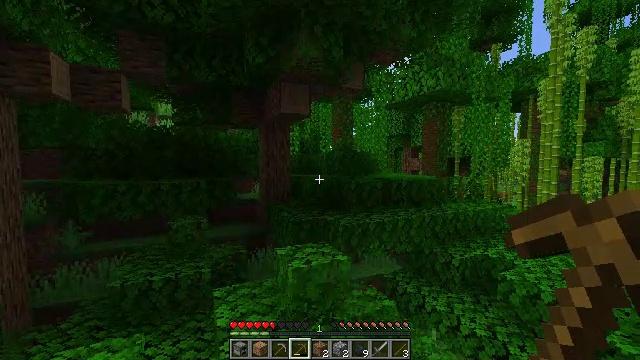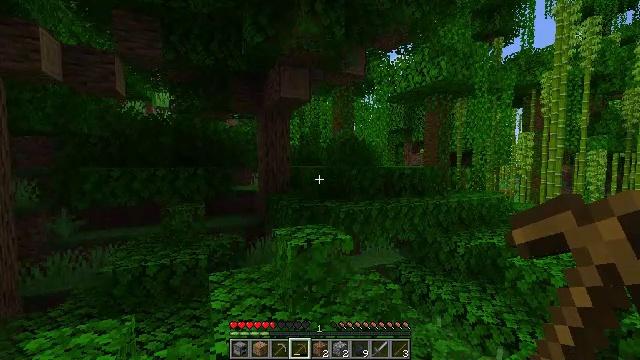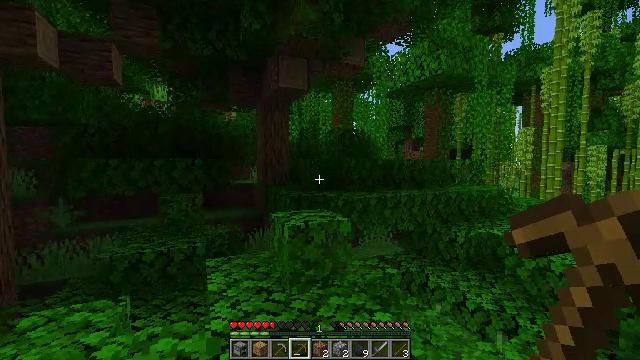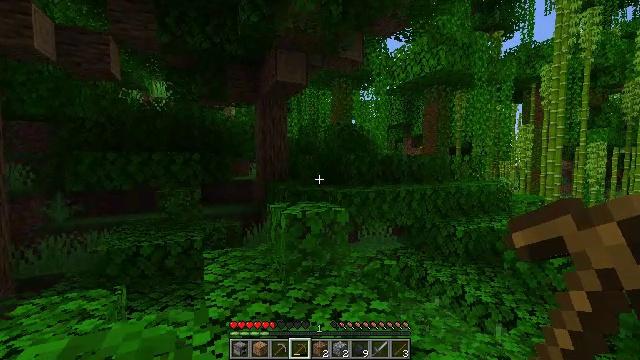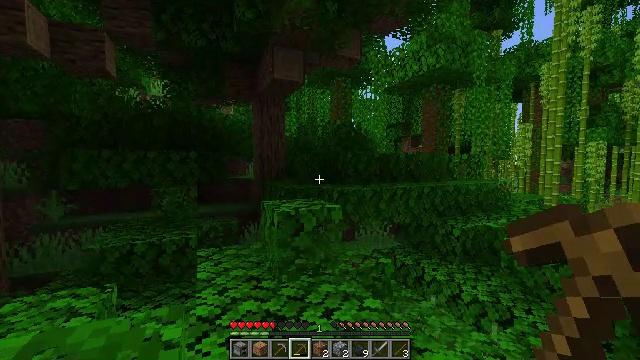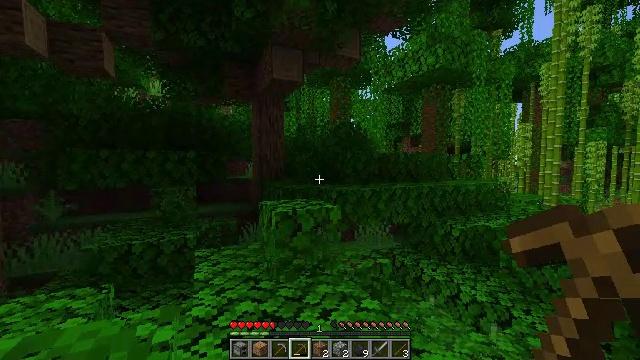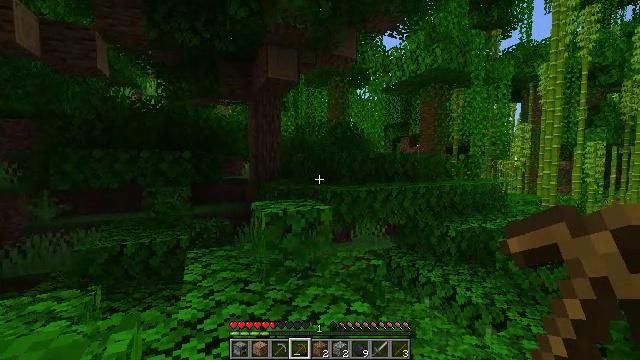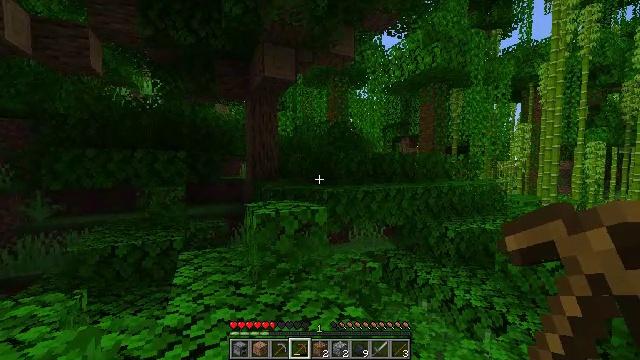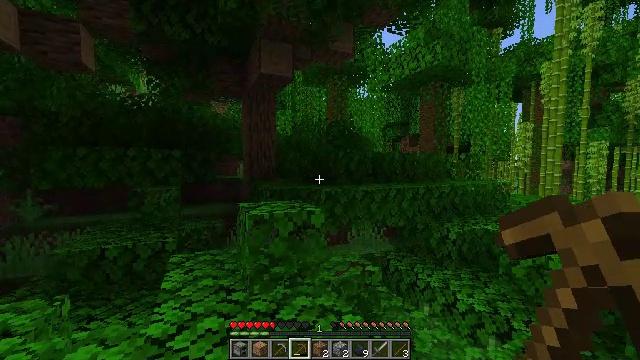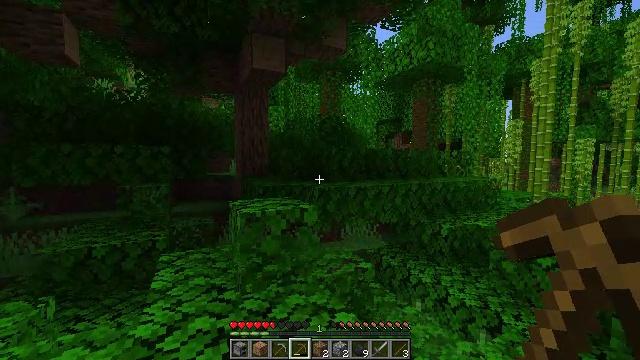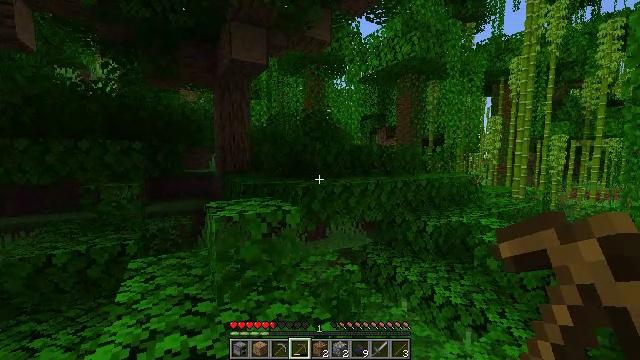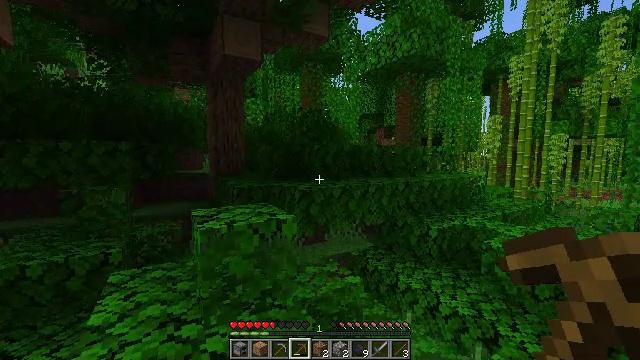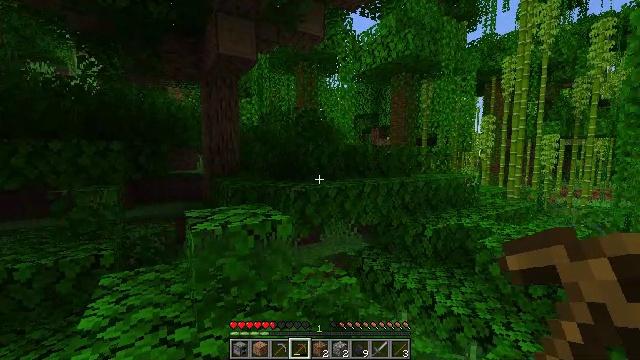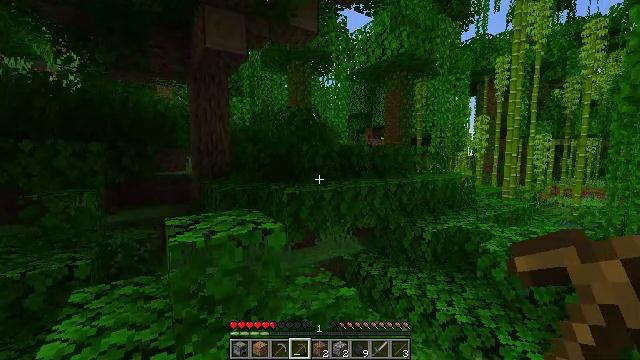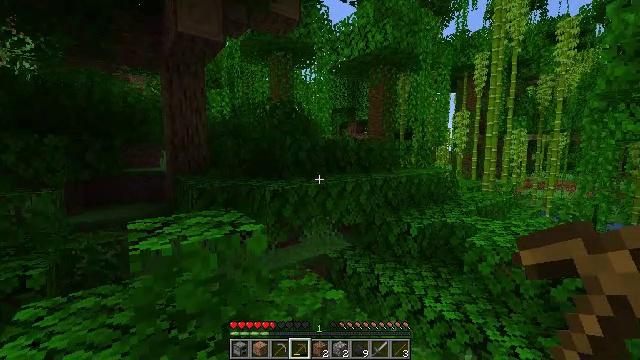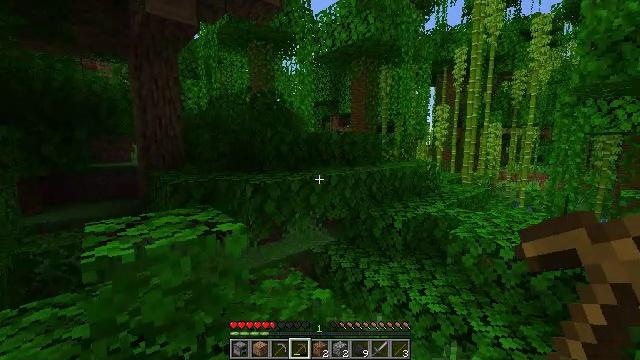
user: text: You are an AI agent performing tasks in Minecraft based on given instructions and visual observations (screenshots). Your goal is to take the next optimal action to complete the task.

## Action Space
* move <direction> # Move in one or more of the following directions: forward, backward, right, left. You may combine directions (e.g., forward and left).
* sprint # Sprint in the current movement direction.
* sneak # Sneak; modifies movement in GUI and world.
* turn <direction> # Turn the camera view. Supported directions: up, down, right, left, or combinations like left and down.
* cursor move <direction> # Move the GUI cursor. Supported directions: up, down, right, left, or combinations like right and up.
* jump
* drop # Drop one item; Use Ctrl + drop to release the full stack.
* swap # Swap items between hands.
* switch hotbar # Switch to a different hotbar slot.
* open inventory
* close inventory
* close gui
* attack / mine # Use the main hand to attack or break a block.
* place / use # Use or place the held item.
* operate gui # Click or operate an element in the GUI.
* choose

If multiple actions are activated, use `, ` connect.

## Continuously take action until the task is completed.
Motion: motion action
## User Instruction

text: Gather melon for food.
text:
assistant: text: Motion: move forward
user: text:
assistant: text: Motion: move forward
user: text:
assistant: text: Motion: move forward
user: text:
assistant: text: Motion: move forward
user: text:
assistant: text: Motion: move forward
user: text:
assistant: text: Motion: move forward
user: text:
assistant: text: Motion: move forward
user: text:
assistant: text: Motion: move forward
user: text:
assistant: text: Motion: move forward, turn right
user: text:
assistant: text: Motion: move forward, turn right
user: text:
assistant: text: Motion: move forward
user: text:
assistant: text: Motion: move forward, turn right
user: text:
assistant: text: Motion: move forward, turn right
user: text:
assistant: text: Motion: move forward, turn right and down
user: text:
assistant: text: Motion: move forward, turn right and down
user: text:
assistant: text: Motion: move forward, turn right and down
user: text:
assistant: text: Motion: move forward, turn right and down
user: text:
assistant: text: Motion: move forward, turn right and down
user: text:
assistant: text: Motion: move forward, turn right and down
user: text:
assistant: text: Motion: move forward, turn right and down
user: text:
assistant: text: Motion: move forward, turn right and down
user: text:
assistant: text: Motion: move forward, turn right and down
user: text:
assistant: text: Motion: move forward, turn right and down
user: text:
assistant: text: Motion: move forward, turn right and down
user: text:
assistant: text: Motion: move forward, turn right and down
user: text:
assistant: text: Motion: move forward, turn down
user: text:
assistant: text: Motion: move forward, turn down
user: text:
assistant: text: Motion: move forward, turn down
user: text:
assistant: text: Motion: move forward, turn down
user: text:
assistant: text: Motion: move forward